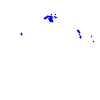
Particle: pion